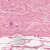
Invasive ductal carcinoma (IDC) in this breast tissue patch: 0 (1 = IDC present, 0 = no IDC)